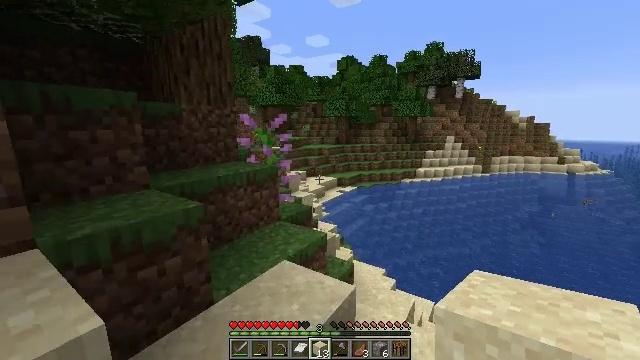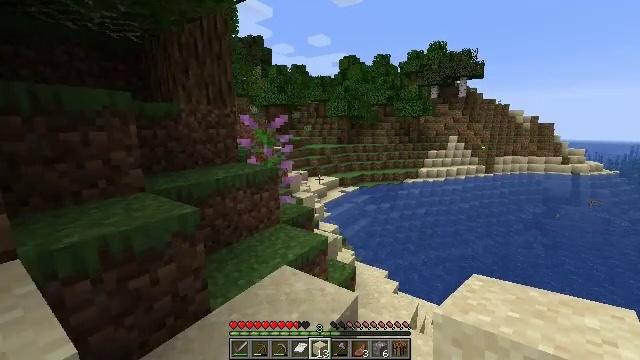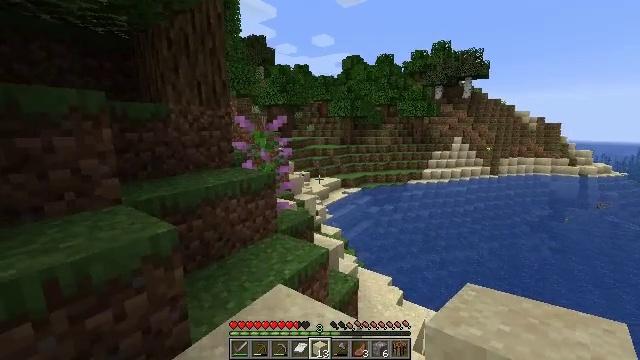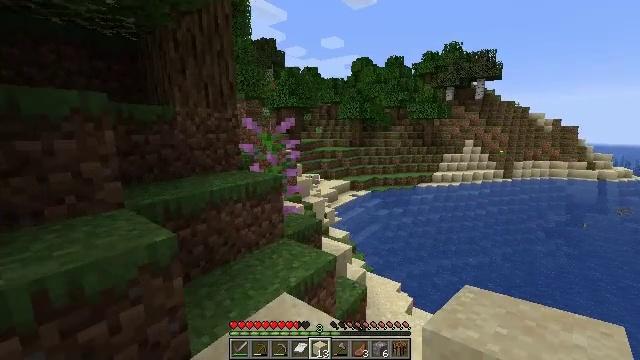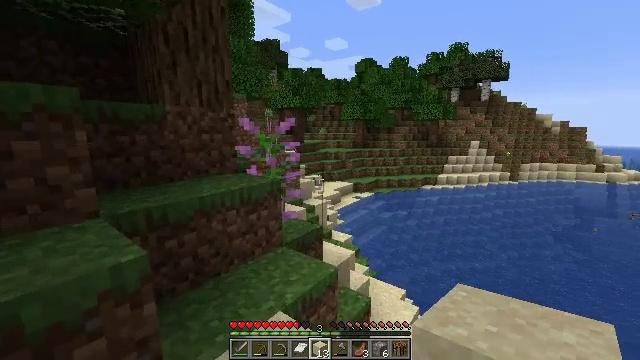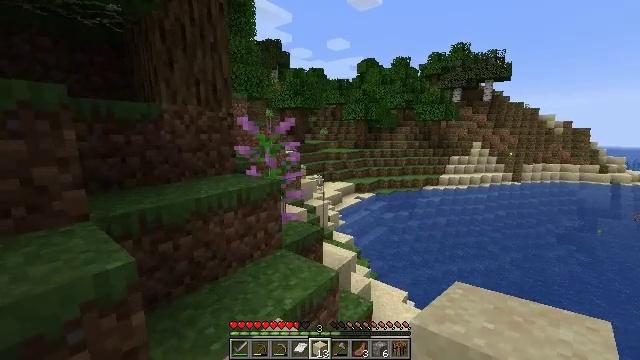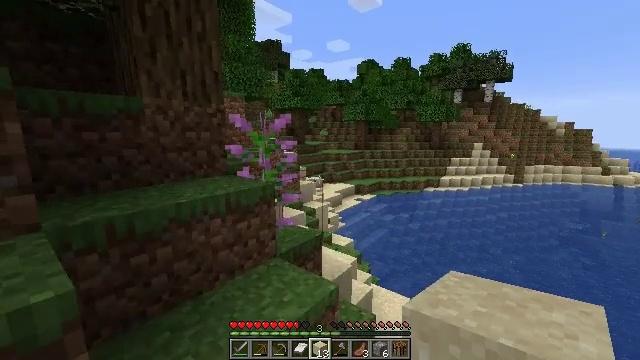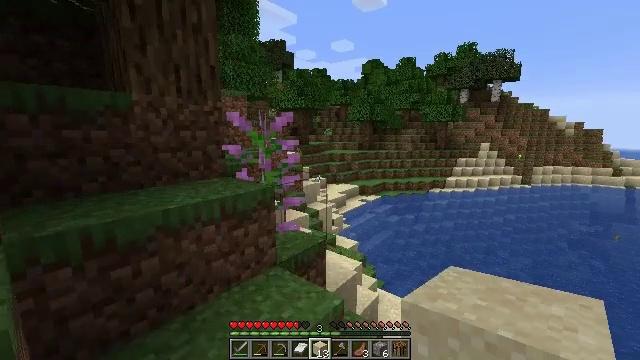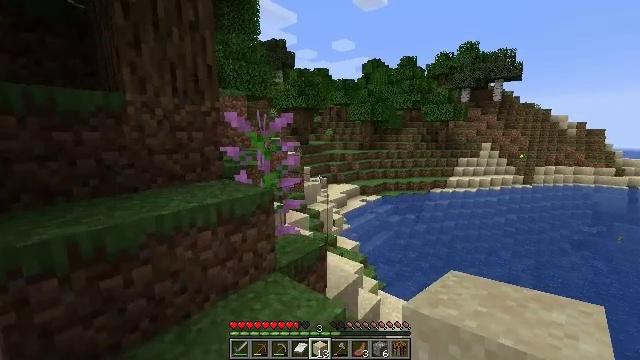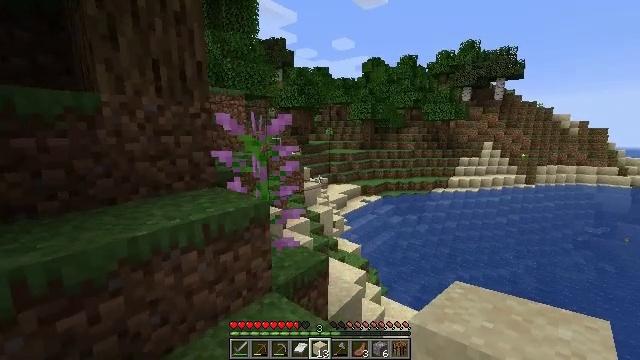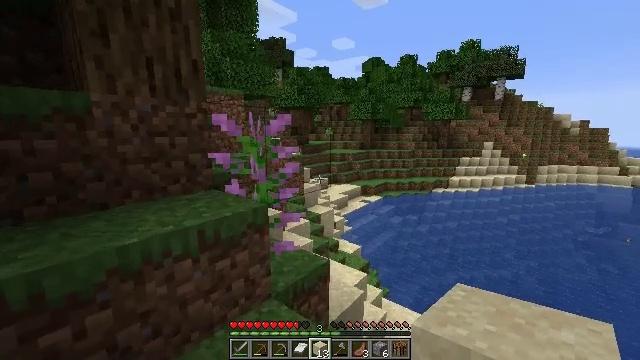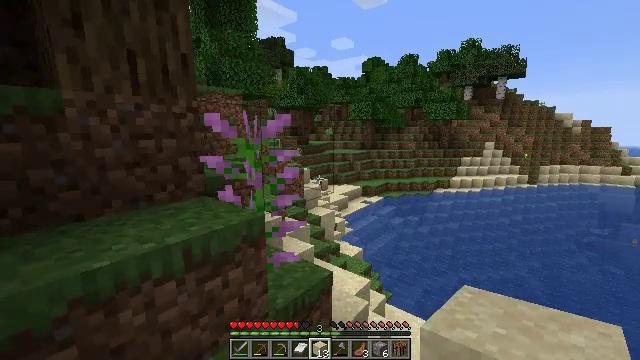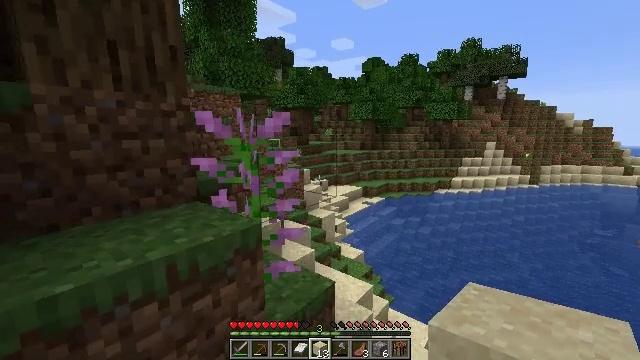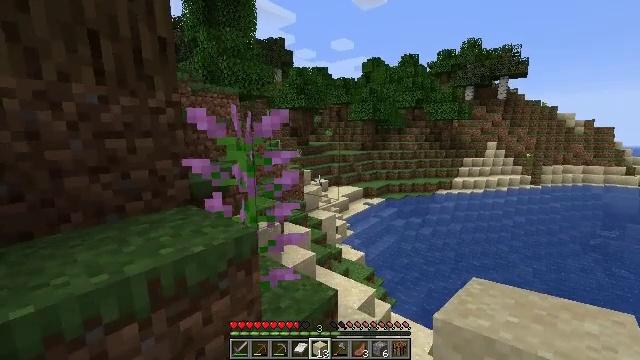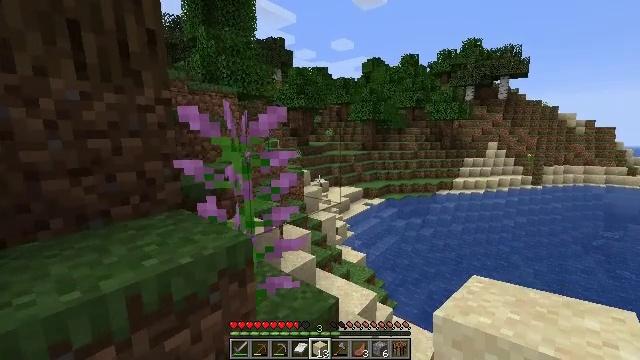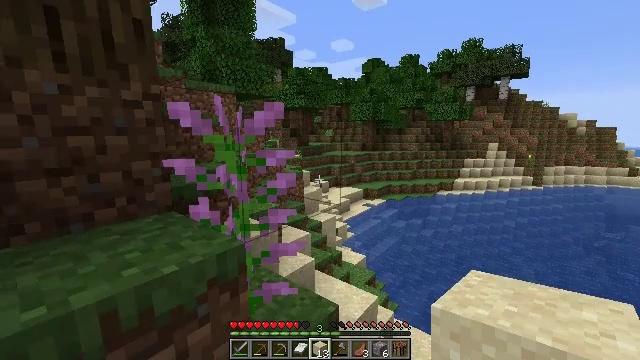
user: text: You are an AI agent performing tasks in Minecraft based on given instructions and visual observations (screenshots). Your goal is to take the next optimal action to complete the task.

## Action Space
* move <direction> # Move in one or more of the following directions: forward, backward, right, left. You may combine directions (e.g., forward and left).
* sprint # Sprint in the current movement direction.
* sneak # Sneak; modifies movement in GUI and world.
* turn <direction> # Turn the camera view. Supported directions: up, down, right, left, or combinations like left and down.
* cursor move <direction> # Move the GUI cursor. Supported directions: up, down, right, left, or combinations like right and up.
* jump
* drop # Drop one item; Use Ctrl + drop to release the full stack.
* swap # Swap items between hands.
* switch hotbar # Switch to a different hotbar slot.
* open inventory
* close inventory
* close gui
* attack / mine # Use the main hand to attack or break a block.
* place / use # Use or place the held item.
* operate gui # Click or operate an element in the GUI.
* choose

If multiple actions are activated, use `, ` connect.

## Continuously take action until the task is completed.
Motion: motion action
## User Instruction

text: Cut down the sugar cane stalks.
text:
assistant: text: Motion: move forward
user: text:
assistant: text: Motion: move forward
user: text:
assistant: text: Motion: move forward, turn left
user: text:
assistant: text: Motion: move forward
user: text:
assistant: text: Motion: move forward
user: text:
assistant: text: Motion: move forward
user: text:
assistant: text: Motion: move forward
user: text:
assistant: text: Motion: move forward
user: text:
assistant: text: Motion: move forward
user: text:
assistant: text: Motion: move forward
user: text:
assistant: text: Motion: move forward
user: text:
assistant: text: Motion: move forward
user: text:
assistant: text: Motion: move forward
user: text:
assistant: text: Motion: no_op
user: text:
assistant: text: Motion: no_op
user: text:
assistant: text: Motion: no_op
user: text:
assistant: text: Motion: no_op
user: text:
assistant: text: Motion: no_op
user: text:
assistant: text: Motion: no_op
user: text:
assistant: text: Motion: no_op
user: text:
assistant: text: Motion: no_op
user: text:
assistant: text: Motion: no_op
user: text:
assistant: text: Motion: no_op
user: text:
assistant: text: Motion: no_op
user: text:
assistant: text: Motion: no_op
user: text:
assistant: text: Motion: no_op
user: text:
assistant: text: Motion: no_op
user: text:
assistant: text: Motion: no_op
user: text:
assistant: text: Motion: no_op
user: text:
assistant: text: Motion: no_op